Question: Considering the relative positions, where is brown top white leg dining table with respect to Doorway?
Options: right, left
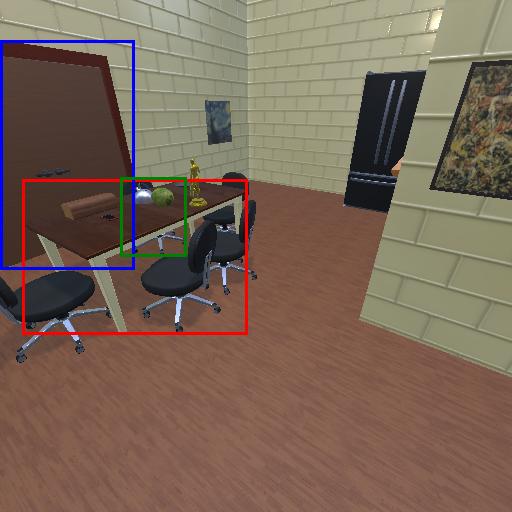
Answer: right